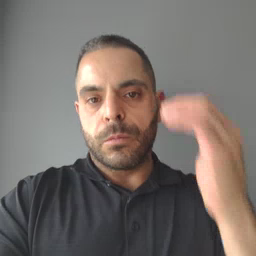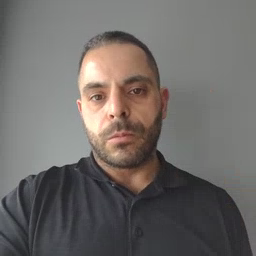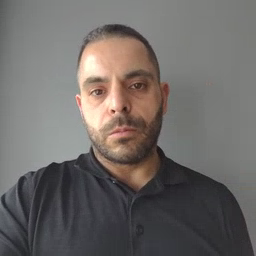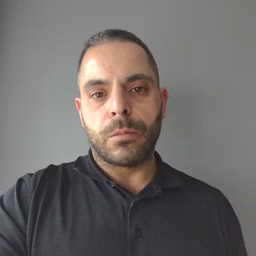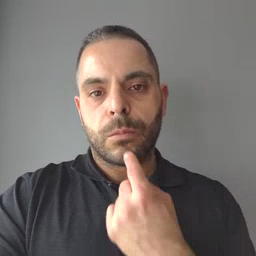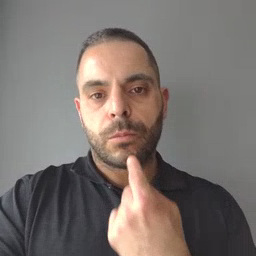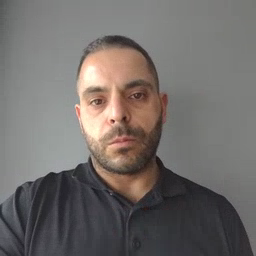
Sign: say